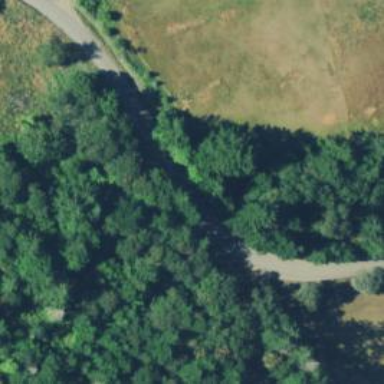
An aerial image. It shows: Unclassified road.